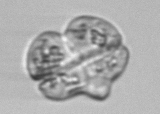
Label: Karenia